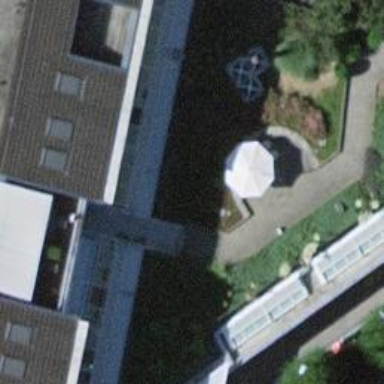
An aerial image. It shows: Nursing home.